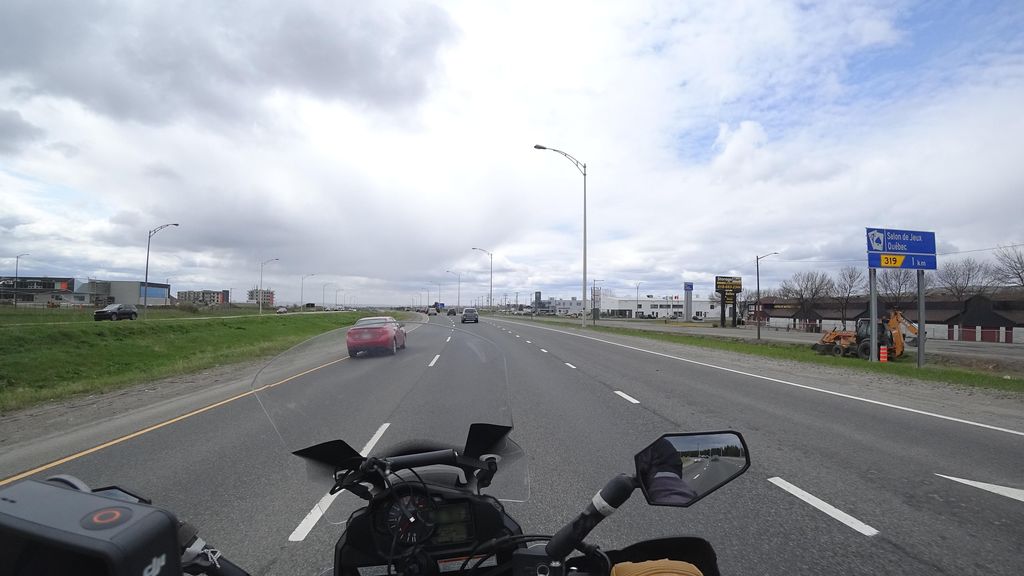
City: quebec_city